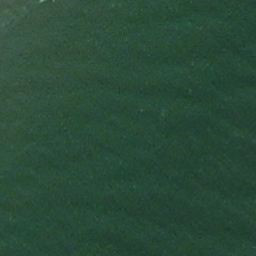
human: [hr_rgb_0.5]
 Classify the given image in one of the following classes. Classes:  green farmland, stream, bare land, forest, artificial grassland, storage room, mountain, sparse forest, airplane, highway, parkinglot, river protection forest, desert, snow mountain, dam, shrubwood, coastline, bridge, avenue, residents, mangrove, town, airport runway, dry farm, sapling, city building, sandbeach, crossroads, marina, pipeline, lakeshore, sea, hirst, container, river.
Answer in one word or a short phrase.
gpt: sea